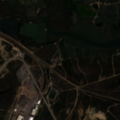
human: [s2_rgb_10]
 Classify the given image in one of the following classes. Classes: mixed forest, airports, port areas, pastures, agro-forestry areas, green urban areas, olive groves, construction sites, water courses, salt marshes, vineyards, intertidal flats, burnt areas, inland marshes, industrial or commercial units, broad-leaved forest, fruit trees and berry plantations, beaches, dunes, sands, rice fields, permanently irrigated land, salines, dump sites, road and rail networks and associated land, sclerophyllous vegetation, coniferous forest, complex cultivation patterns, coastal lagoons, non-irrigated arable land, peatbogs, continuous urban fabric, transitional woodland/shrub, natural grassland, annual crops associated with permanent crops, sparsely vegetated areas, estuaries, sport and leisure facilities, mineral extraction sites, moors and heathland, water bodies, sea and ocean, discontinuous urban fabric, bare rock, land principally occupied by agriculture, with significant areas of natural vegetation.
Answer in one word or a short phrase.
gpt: discontinuous urban fabric, industrial or commercial units, construction sites, transitional woodland/shrub, salines, estuaries